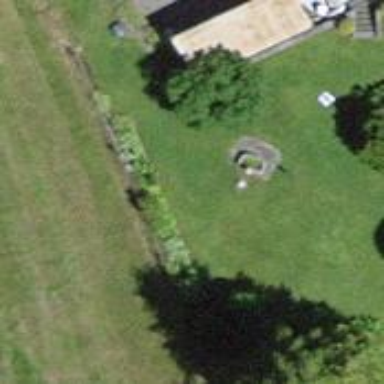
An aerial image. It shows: Fountain.